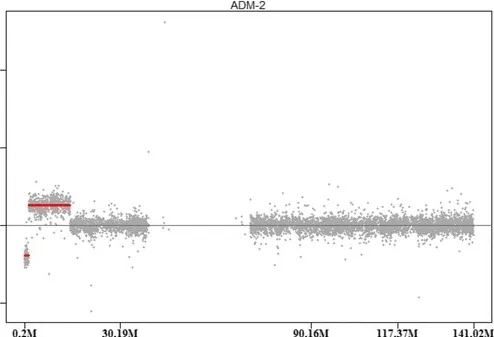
Array-CGH log2 ratio profile of our case showing and an ideogram of chromosome 9 showing the deleted region (red) and duplicated region (green), the mutated genes are also noted.
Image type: pathology (immunostaining)